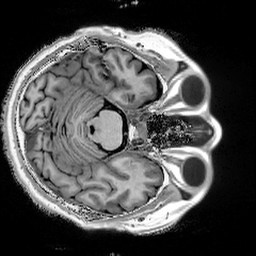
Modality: T1w
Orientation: axial
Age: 72
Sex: male
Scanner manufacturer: siemens
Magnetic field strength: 3 T
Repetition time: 5 s
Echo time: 0.00298 s